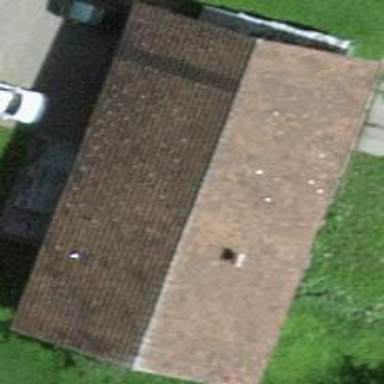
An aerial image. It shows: Farm auxiliary building with gabled roof.